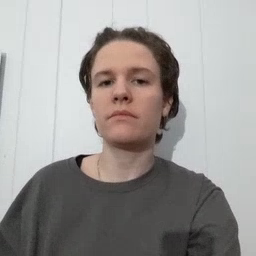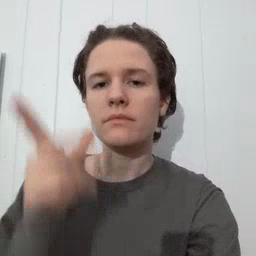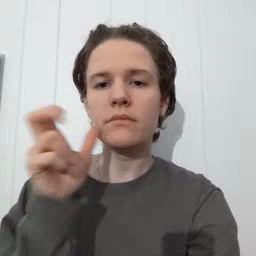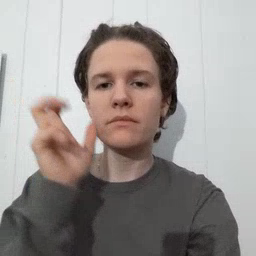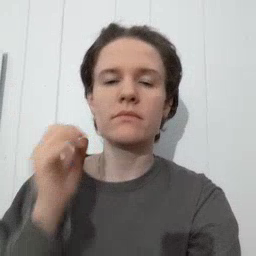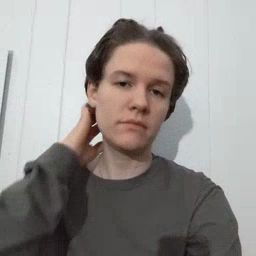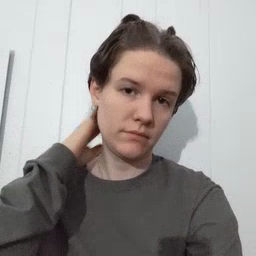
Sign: listen